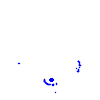
Particle: kaon